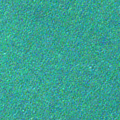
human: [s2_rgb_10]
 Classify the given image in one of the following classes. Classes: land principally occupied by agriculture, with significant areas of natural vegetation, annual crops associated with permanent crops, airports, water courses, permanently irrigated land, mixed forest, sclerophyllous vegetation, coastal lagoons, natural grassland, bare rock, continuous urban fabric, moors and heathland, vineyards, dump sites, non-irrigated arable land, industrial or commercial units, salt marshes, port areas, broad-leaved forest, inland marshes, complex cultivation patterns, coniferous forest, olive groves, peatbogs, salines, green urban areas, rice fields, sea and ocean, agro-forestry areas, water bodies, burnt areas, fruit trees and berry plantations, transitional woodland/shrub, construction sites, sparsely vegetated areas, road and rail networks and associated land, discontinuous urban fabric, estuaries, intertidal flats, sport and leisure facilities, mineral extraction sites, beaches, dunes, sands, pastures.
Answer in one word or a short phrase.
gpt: sea and ocean